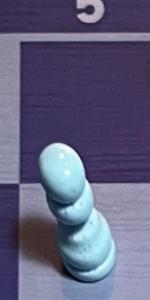
Label: Pawn_White